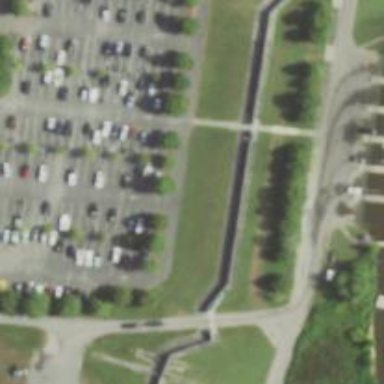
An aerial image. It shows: Lock gate on waterway.